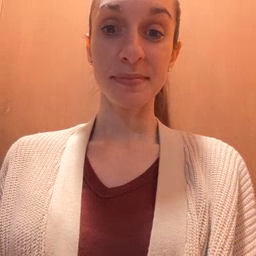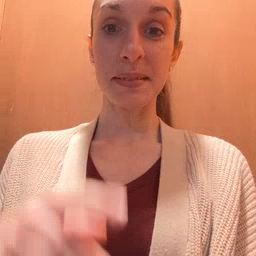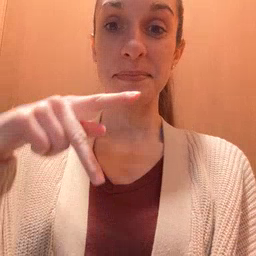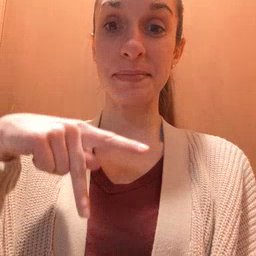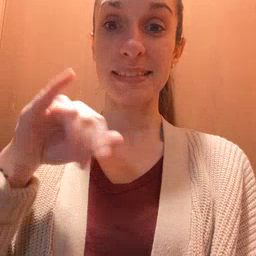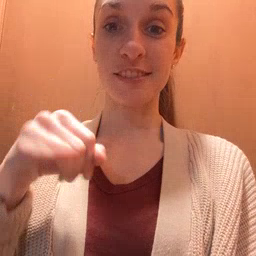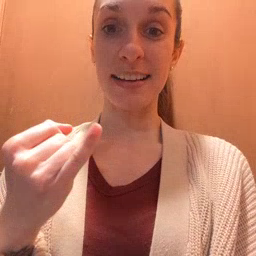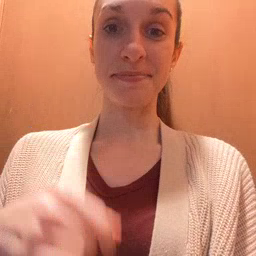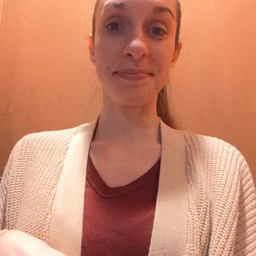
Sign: pajamas